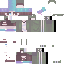
A female human skin with pale skin, wearing brown long hair dressed in a blue hoodie and brown pants, featuring a closed mouth.